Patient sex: M
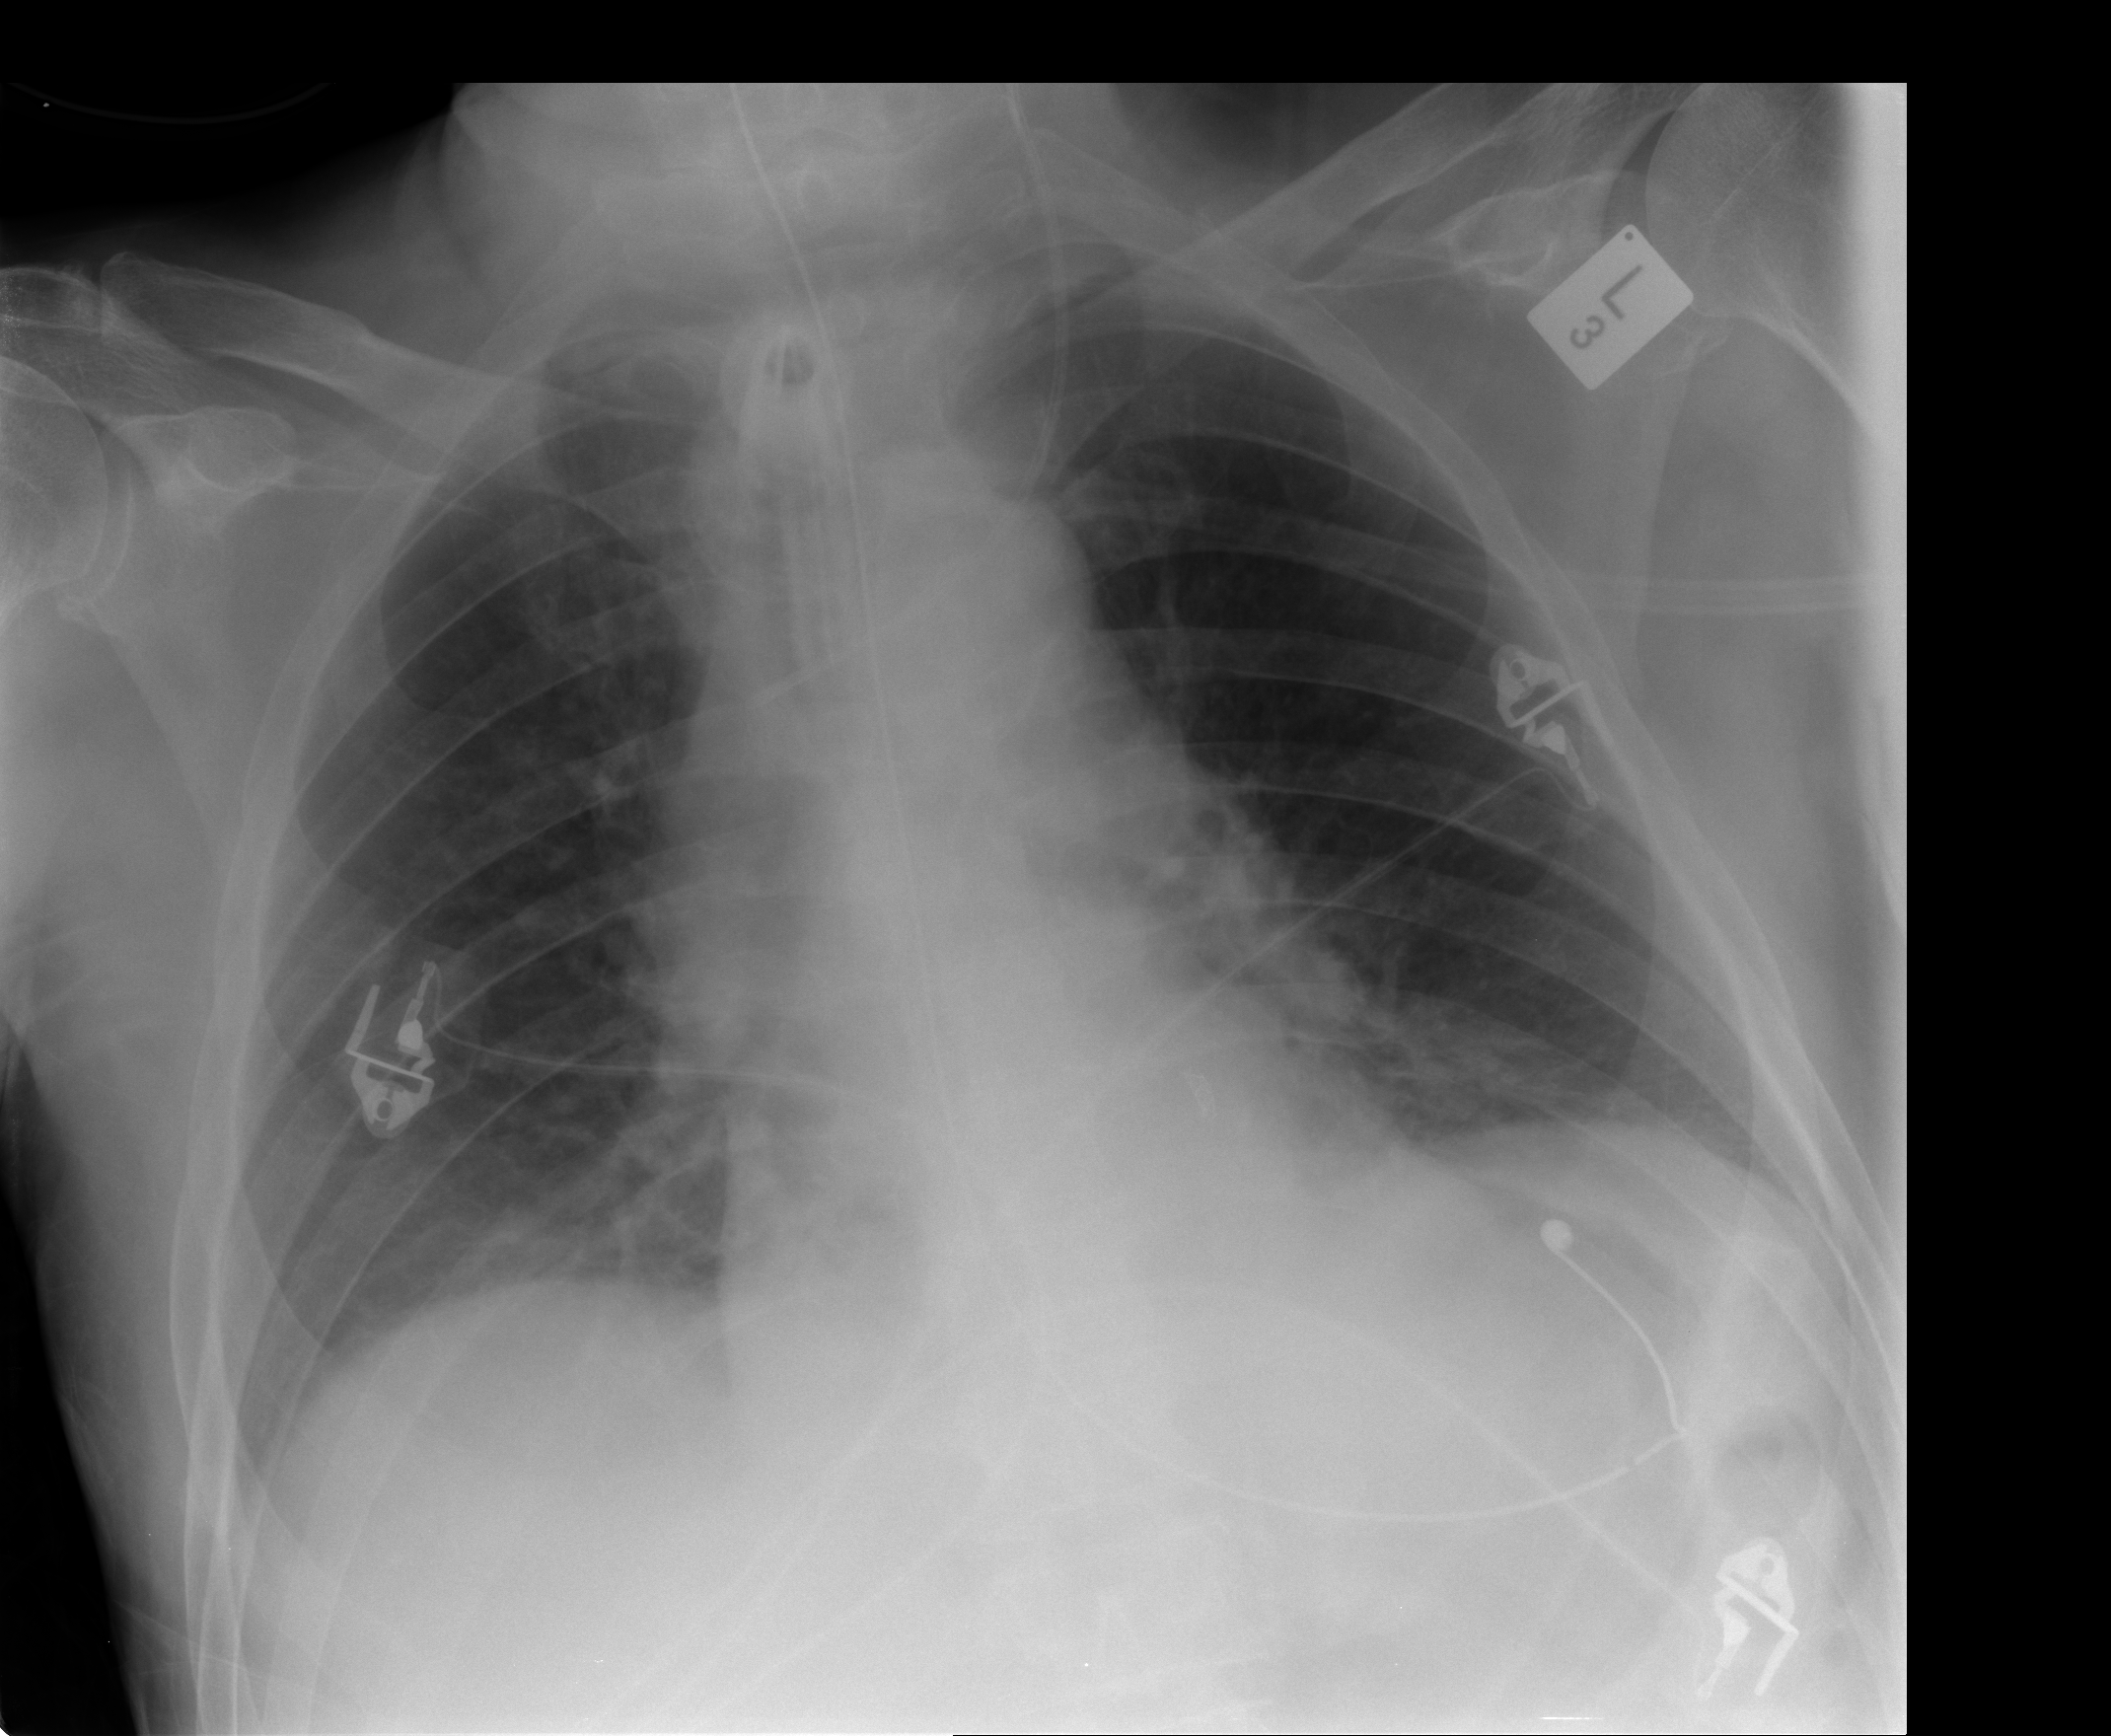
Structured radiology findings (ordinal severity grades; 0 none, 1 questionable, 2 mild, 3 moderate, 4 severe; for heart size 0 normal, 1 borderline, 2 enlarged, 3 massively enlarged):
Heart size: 0
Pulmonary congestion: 0
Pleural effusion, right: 2
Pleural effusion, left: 0
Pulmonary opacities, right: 0
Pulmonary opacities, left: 0
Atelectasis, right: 0
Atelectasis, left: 0